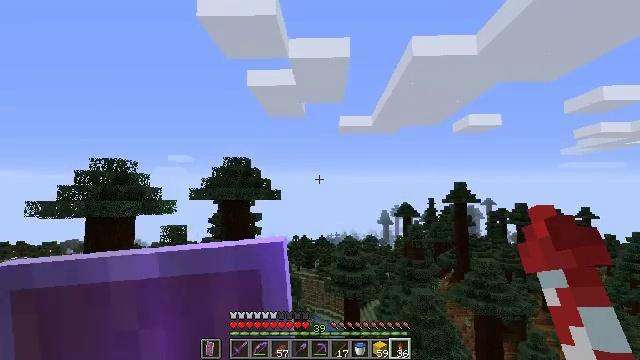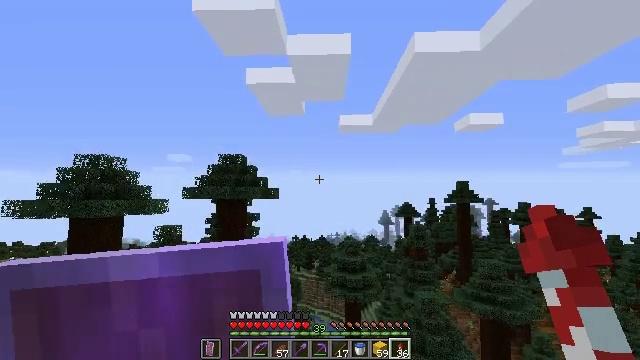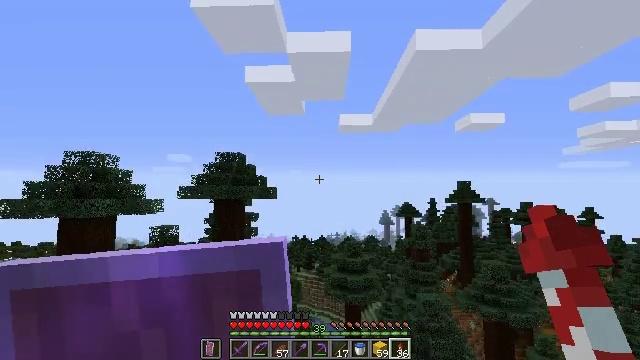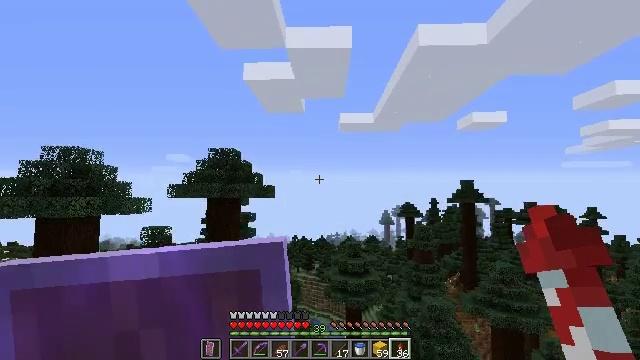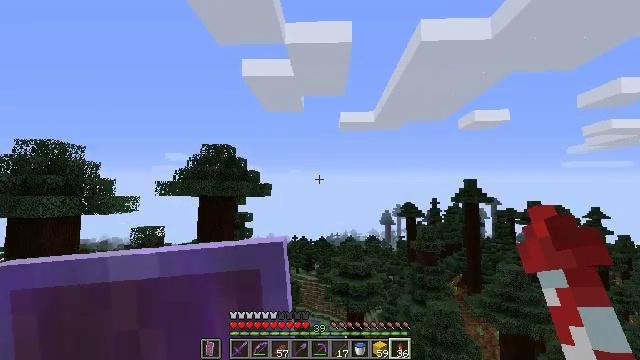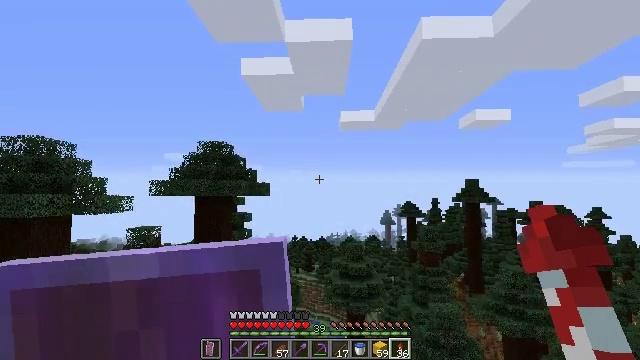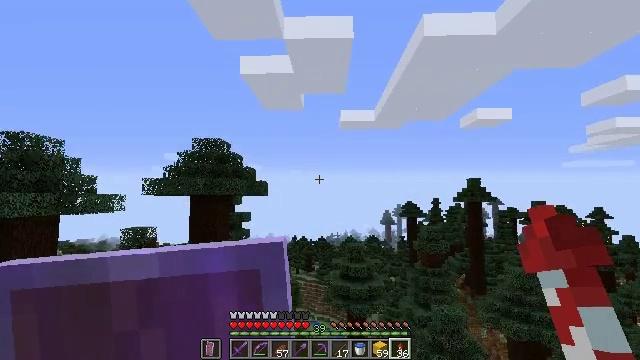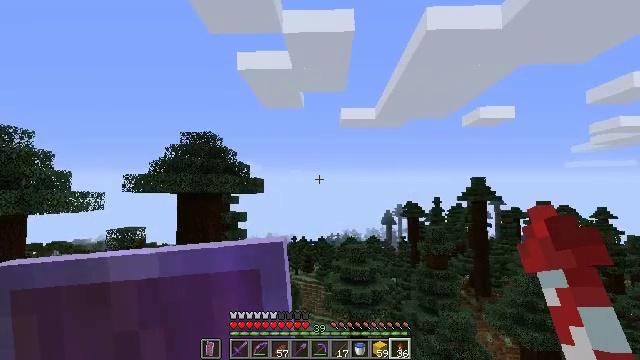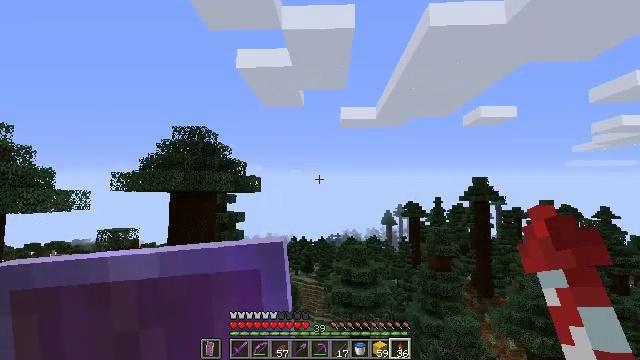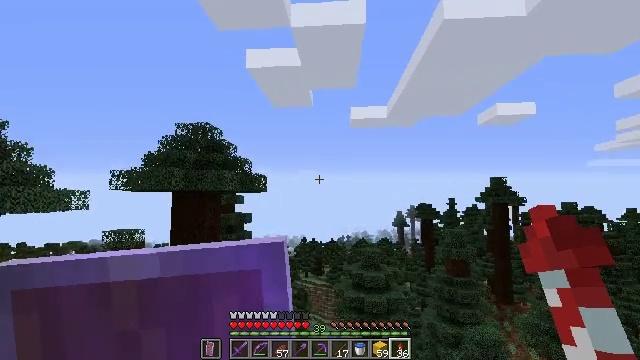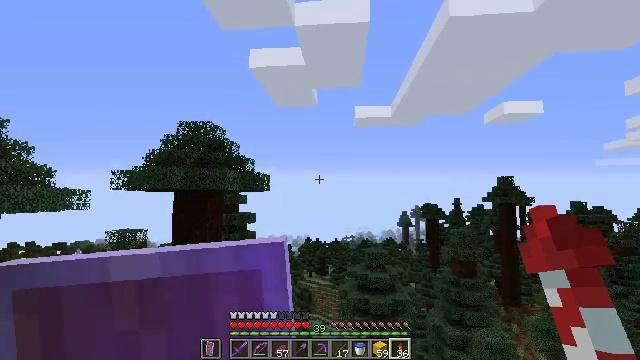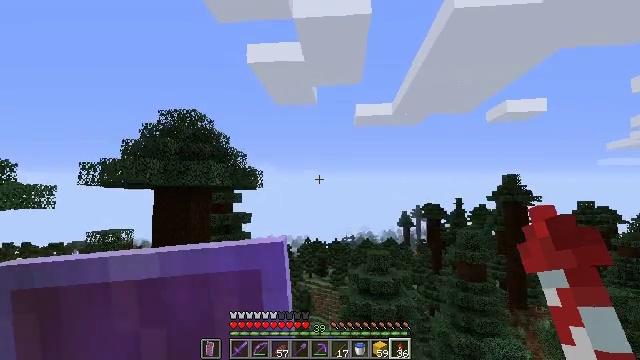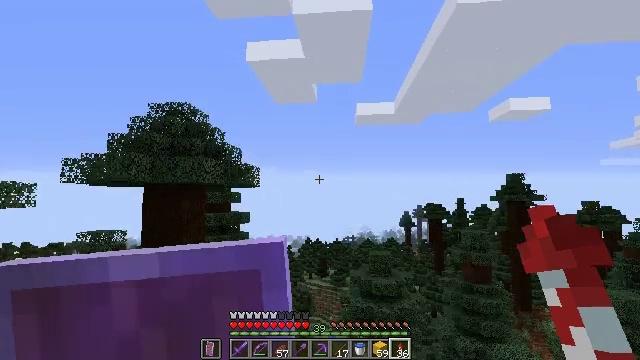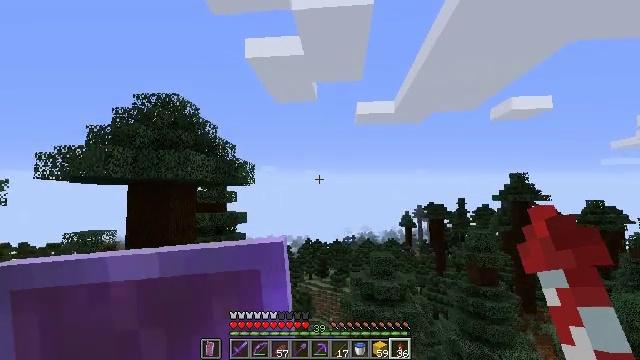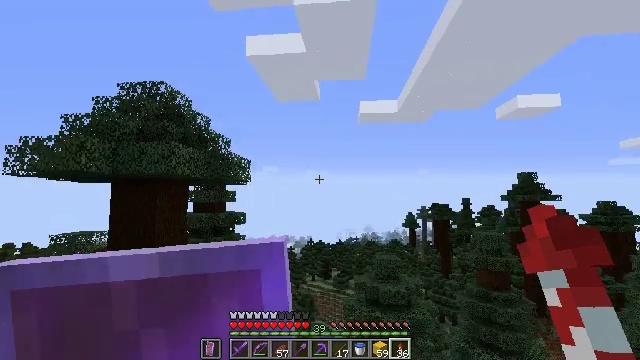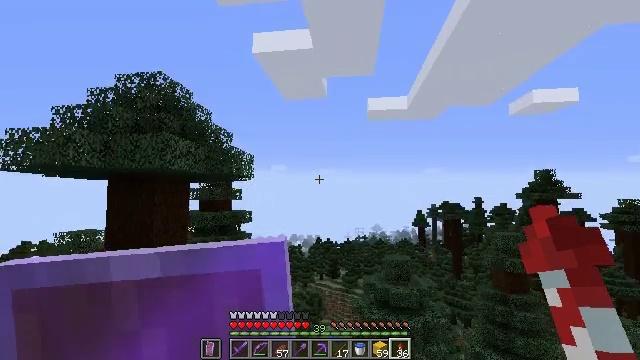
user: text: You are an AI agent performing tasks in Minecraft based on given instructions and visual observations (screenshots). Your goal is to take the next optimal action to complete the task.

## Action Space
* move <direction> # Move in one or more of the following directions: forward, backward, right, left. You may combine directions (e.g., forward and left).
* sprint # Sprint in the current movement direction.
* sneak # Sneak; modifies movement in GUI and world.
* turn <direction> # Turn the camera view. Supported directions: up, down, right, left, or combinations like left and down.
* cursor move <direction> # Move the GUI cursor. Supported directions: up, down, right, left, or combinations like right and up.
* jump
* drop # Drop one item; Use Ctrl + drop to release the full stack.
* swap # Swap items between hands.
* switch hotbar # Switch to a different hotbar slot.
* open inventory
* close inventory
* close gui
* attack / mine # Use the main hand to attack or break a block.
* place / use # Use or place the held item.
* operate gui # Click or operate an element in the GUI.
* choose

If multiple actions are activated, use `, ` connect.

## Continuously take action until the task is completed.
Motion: motion action
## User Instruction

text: craft item cyan carpet
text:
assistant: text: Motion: no_op
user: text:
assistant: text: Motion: no_op
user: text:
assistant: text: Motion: no_op
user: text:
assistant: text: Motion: no_op
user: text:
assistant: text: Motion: no_op
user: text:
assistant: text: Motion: no_op
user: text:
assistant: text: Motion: no_op
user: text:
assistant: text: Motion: no_op
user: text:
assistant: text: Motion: turn left
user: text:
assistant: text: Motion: no_op
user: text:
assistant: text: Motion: no_op
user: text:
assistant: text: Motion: no_op
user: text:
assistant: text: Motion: no_op
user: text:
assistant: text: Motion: no_op
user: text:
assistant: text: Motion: turn left
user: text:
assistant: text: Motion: turn left and down
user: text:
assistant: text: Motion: no_op
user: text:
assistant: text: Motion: no_op
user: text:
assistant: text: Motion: no_op
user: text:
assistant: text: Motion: no_op
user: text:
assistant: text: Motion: no_op
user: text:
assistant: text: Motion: no_op
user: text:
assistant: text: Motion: no_op
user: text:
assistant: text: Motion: no_op
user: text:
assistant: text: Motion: no_op
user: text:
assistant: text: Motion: no_op
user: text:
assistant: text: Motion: no_op
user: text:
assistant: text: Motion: no_op
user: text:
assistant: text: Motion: no_op
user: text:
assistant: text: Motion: no_op